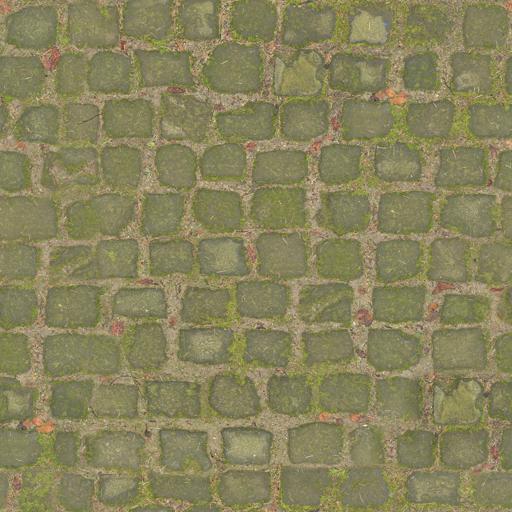
Tags: moss mossy old pavement paving stones